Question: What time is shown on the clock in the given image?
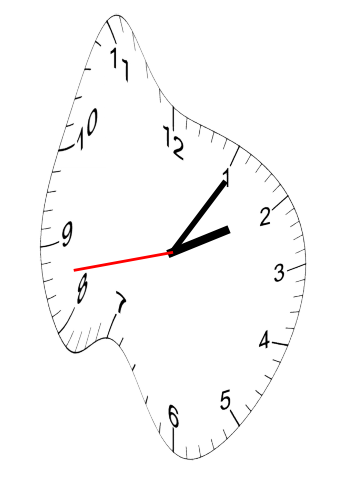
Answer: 02:05:43